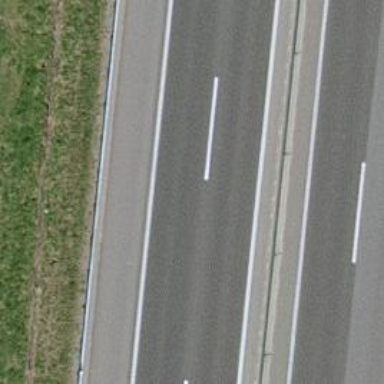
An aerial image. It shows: Asphalt motorway.